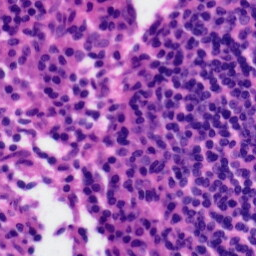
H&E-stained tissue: Tonsil